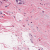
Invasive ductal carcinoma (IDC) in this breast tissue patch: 0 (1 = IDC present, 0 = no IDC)